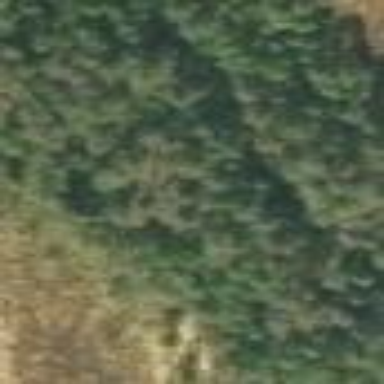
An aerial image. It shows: Needle-leaved woodland.